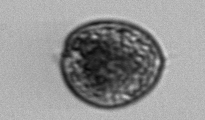
Label: Prorocentrum